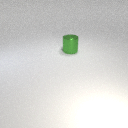
large green metal cylinder